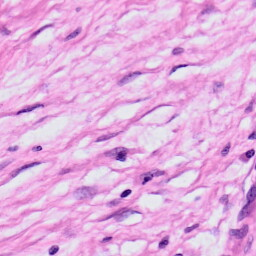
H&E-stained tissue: Skin